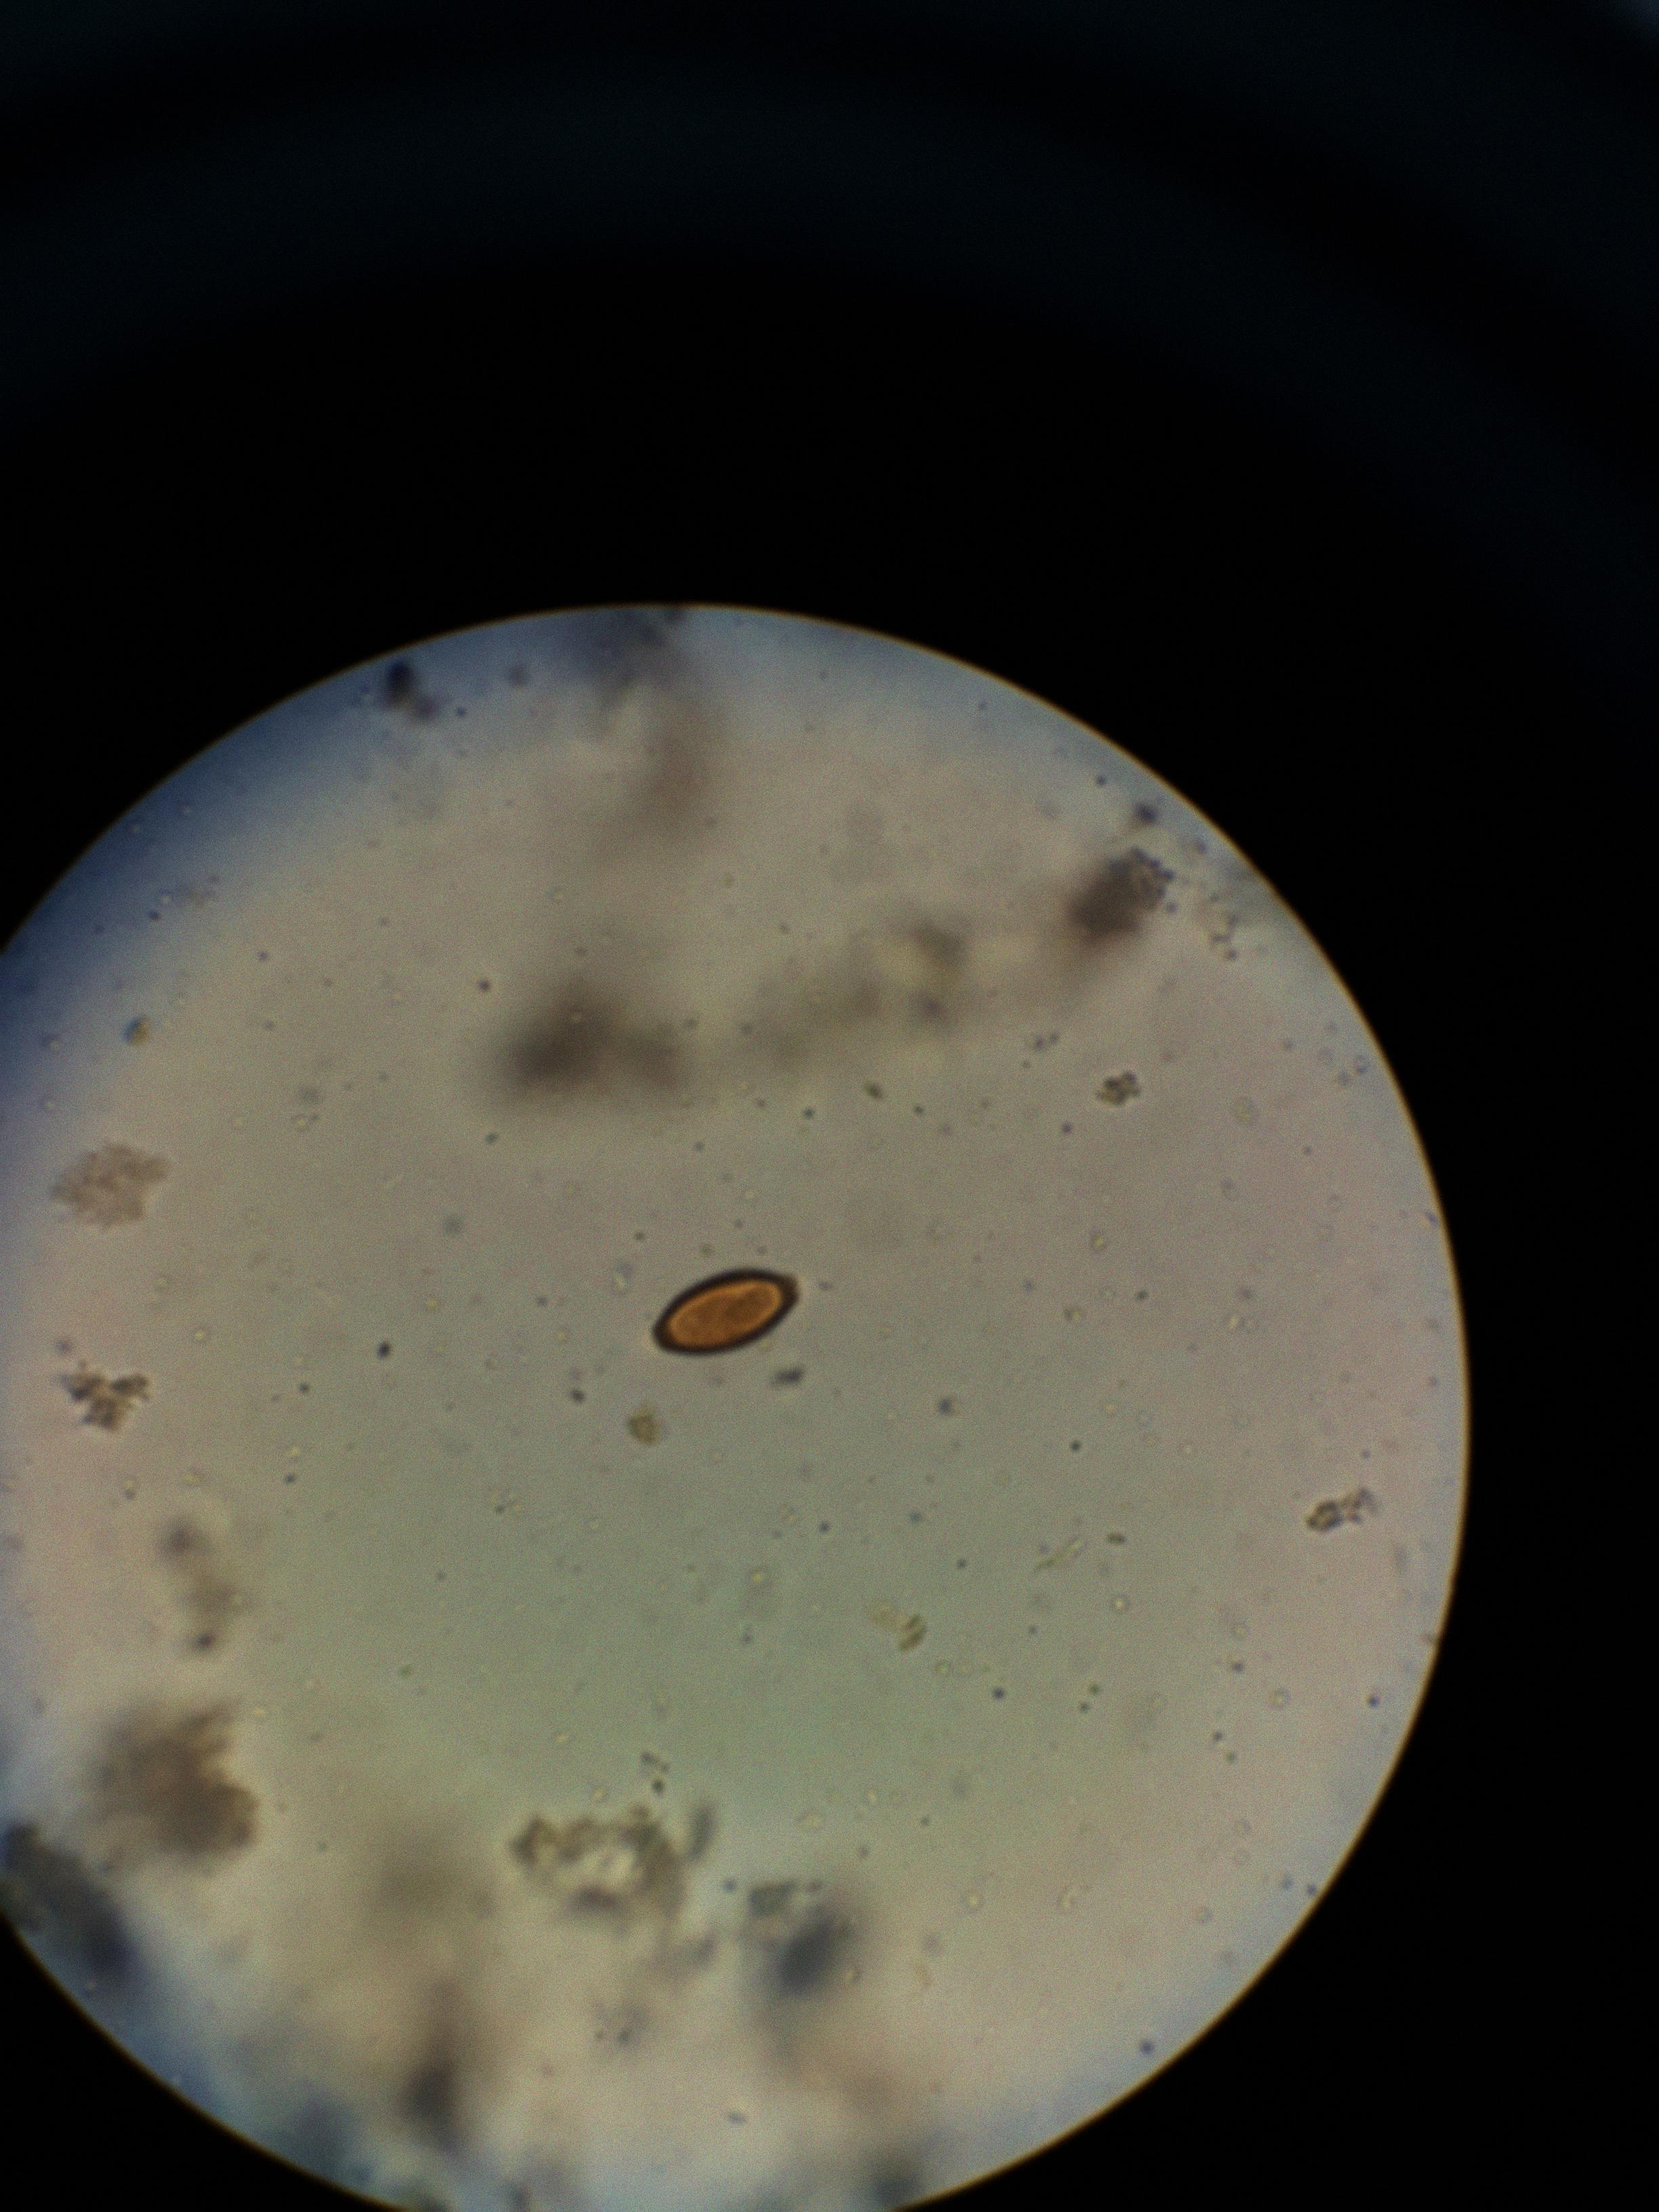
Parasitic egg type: Trichuris trichiura